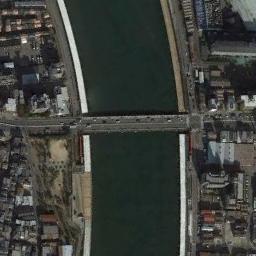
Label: bridge